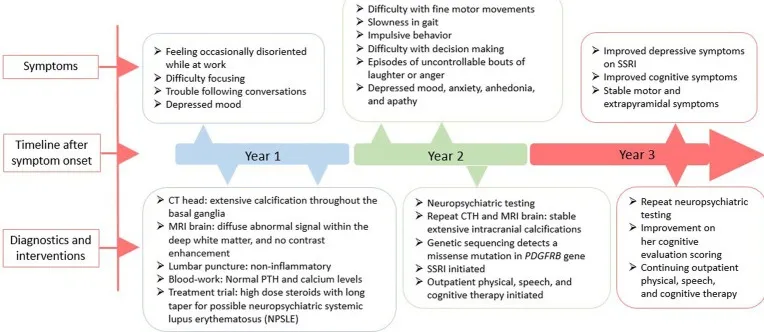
A schematic timeline of the patient's symptoms, diagnostic workup, and interventions, presented in years after presentation.
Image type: chart (chart)